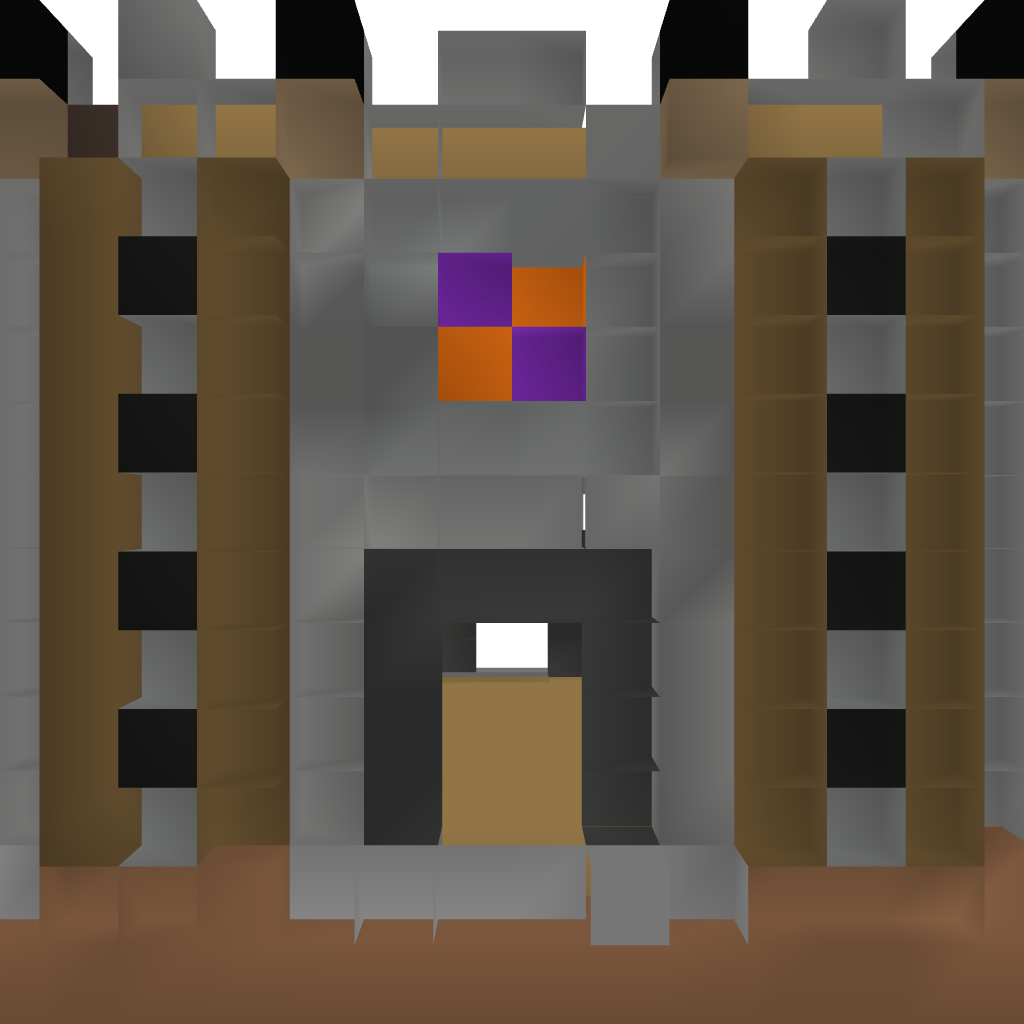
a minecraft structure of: Gatehouse